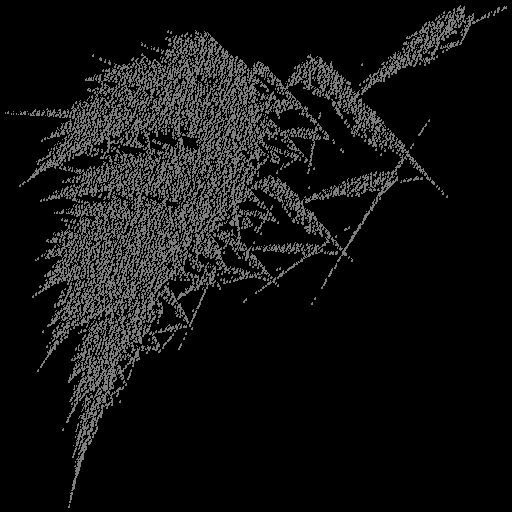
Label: turbanshell